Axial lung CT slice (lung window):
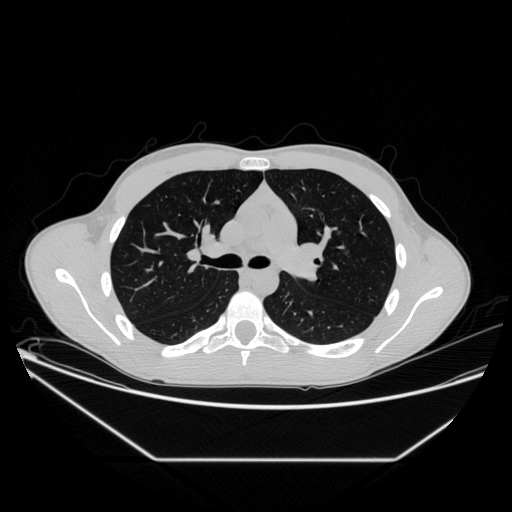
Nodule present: no